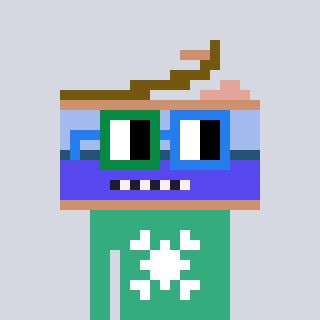
a pixel art character with square green and blue glasses, a canned ham-shaped head and a teal-colored body on a cool background